Question: I need some help with a batch file because I am stumped on WinRAR in Batch, as I haven't done/used it before.
Here is the TREE of my Folders including the batch file:

-
I would like to be able to extract/copy all folders/subfolders inside of each .rar from '"Example/Program_Ex/vegie"' back one directory into '"Example/Program_Ex/vegies"' (Dont forget the folder "vegies" already exists in each RAR which I cannot change as these automatically update themselves.)
So basically with a batch file I would like to:
'''
extract "Example/Program_Ex/vegie/random.rar" to "Example/Program_Ex/vegies"
extract "Example/Program_Ex/vegie/random2.rar" to "Example/Program_Ex/vegies"
extract "Example/Program_Ex/vegie/random3.rar" to "Example/Program_Ex/vegies"
extract "Example/Program_Ex/vegie/random4.rar" to "Example/Program_Ex/vegies"
extract "Example/Program_Ex/vegie/random5.rar" to "Example/Program_Ex/vegies"
'''
I also am trying to not specify a drive, more or less because the batch file will be in the correct folder instead using something such as "CD" or "PATH"?
I have looked at some examples around the web and on here of coarse, but I am still unsure the best way to go about this.
The closest example I can find would be this:
'''
@echo off
set destinationRAR=destination_winrar_file
set source=source_folder_path
"C:\Program Files\WinRAR\WinRAR.exe" a -ep1 -esh -ibck -m0 -r -t %destinationRAR% %source%
'''
(Above from <URL>
Can anyone help give examples on how to implement my question please?
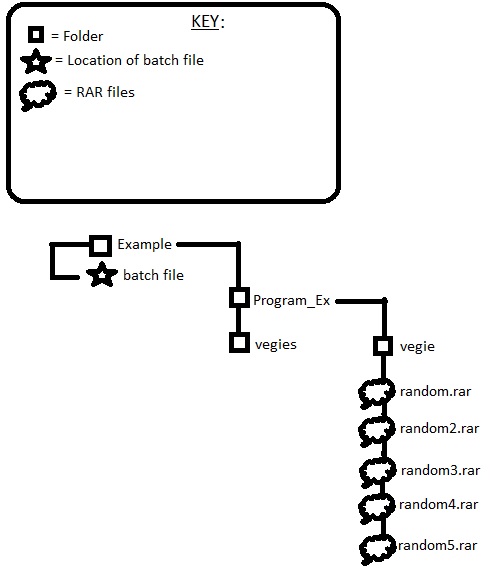
Answer: '''
@echo off
for %%a in (
"%~dp0Example\Program_Exegie\*.rar"
) do unrar x "%%~fa" -w "%~dp0Example\Program_Ex" -o+
'''
For each file in the indicated path under the folder in where the batch file is stored, extract the content of the file indicating target folder and selecting that 'existing files must be overwritten'.